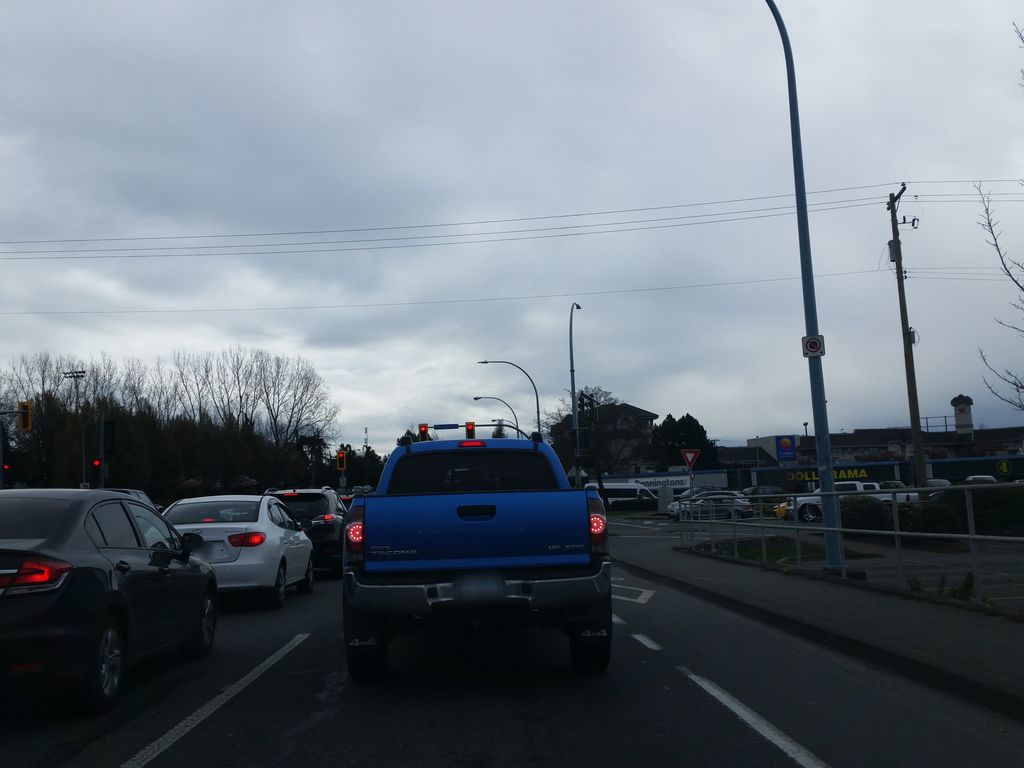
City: victoria